RGB frame:
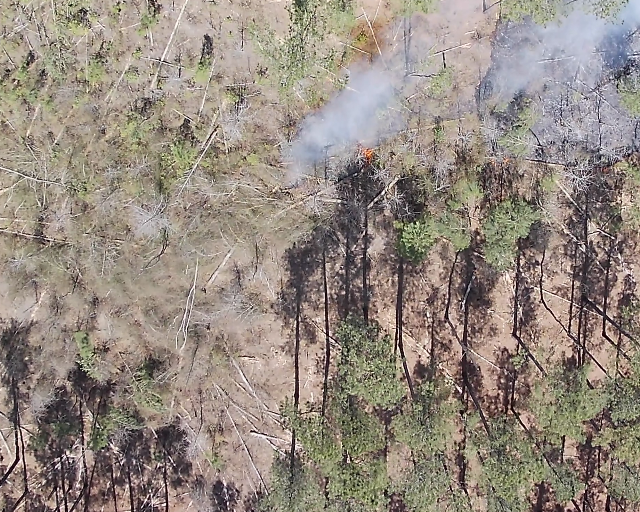
Thermal frame:
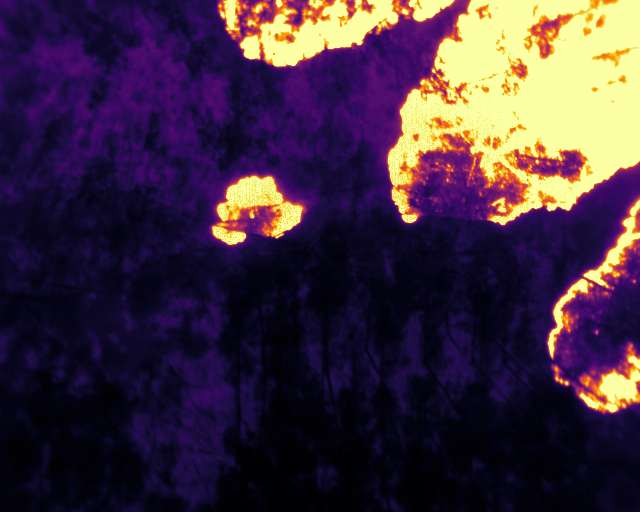
Captured: 2026-02-27 02:37:02
Pixels at or above 80 °C: 66873 (fraction of frame: 0.2041)